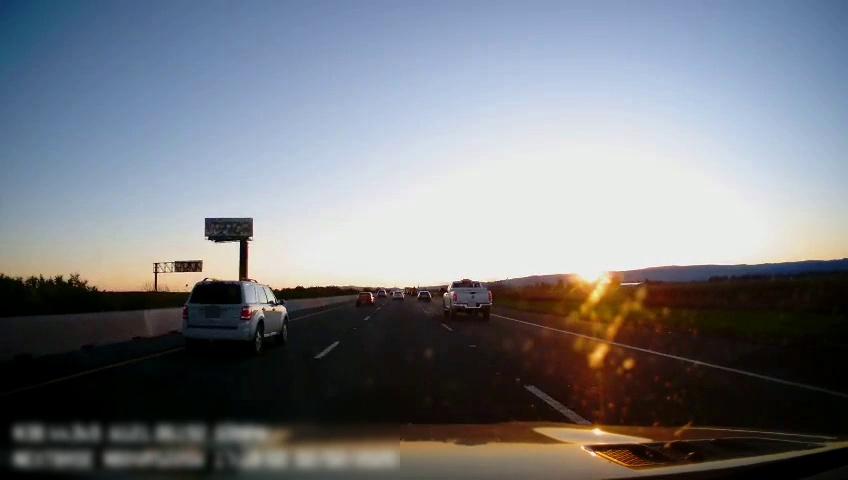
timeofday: Dusk/Dawn/Twilight
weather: Sunny
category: Drivable Space
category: Vehicles | Car
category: Vehicles | Truck
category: Vehicles | SUV
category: Vehicles | Car
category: Vehicles | SUV
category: Vehicles | Car
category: Lanes | Current Lane
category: Lanes | Alternate Lane
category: Lanes | Alternate Lane
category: Lanes | Alternate Lane